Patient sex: M
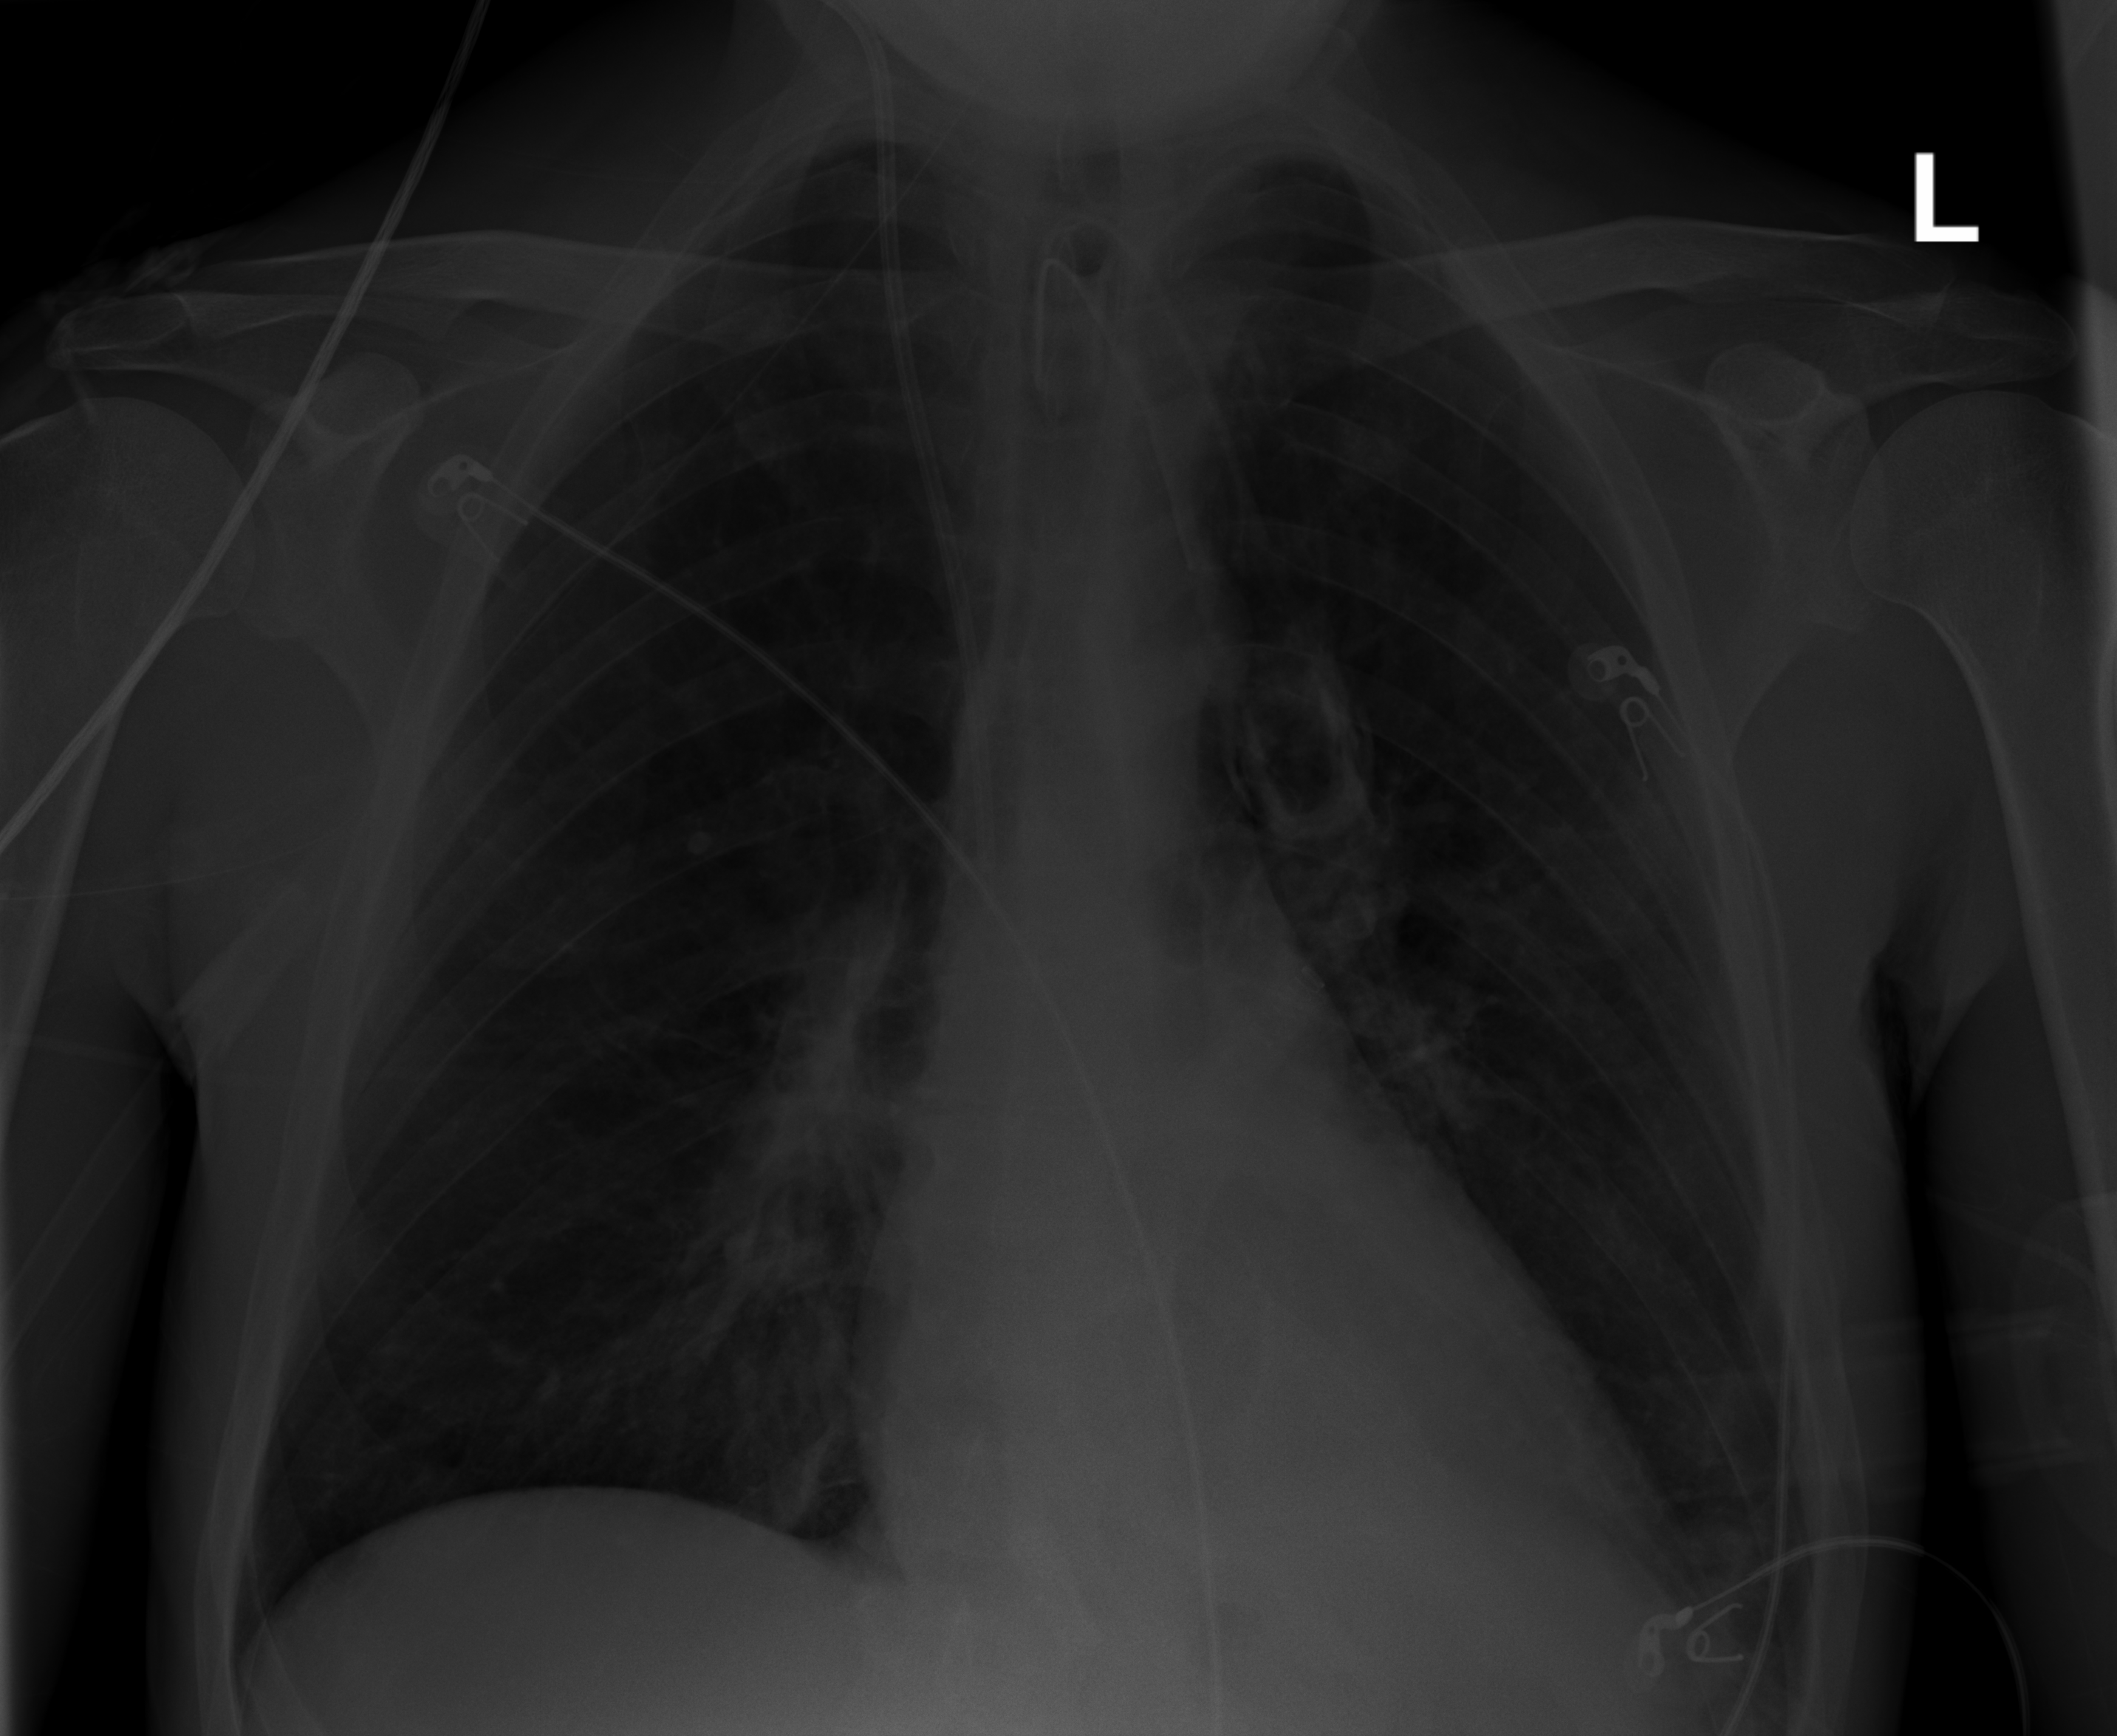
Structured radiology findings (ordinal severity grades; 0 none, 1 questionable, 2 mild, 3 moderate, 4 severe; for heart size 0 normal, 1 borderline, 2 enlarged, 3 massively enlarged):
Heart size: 0
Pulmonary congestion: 0
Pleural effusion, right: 0
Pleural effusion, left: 0
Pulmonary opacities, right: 2
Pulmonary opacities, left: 0
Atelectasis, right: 2
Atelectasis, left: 2